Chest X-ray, PA view. Patient: 50 years old, sex M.
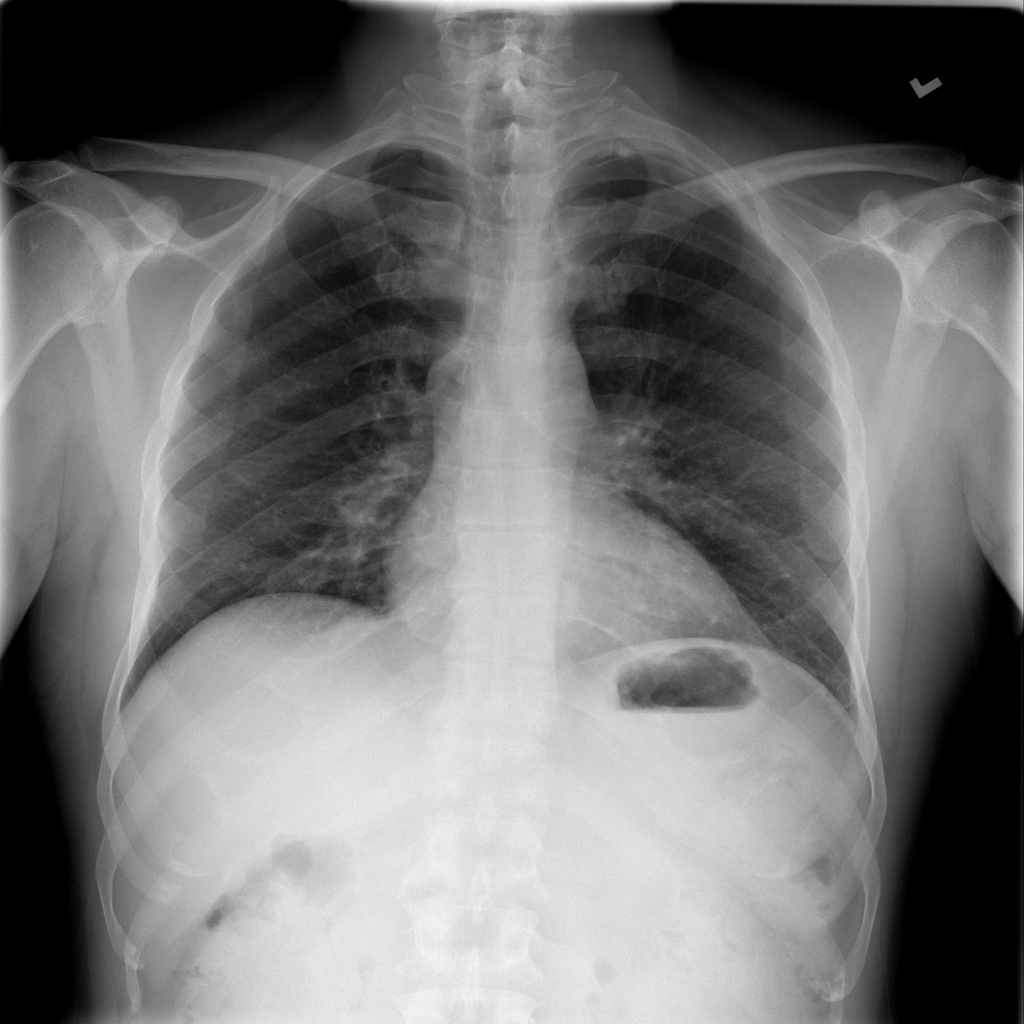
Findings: No Finding